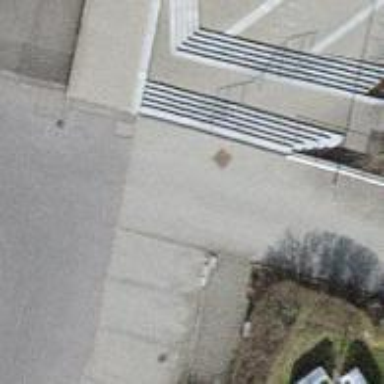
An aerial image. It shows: Bollard.